Field crop: maize
Growth stage: 2
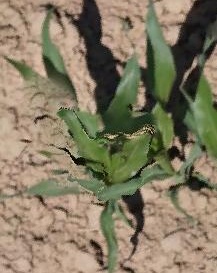
Species: maize